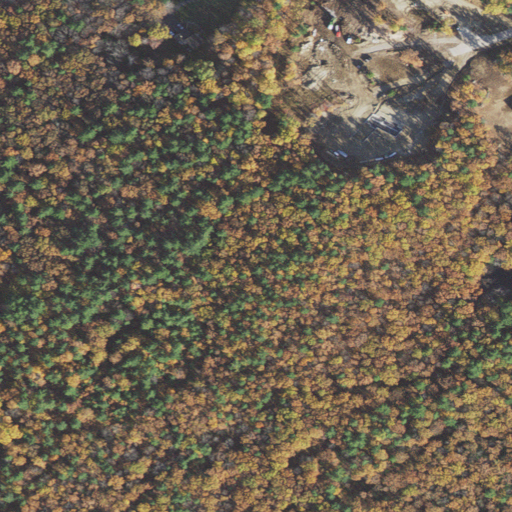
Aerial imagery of mountain in New Hampshire named Proctor Hill containing mixed forest, deciduous forest, evergreen forest, grassland, and open development